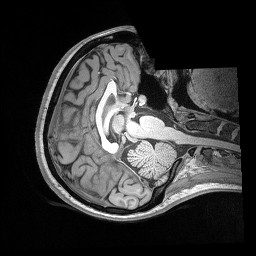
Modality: T1w
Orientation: axial
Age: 30
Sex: female